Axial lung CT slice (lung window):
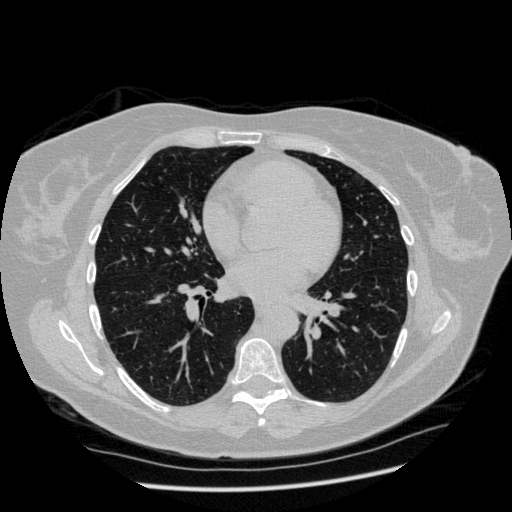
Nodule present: no